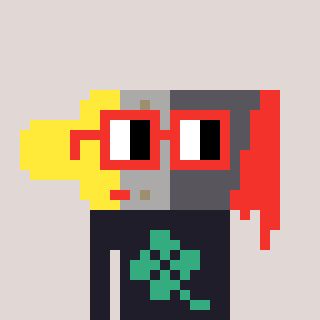
a pixel art character with square red glasses, a paintbrush-shaped head and a grayscale-colored body on a warm background